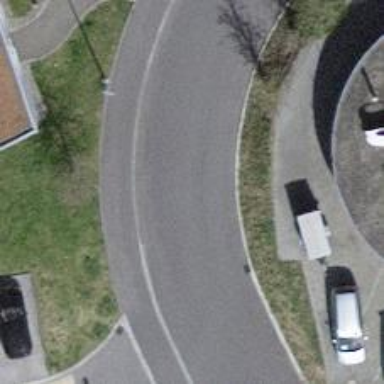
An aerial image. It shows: Tertiary road with asphalt surface.